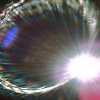
Label: sunburn